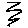
Label: zigzag